Interaction volume radius: 10 \u00c5
Interaction volume height: 25 \u00c5
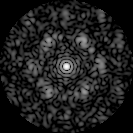
Disorder parameter: 0.701